Question: What would be the basic way (without custom APIs) of enabling such a decorator for a Text / Combo variable?

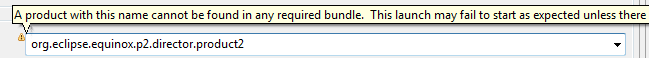
Answer: Here's how I managed to do it:
'''
//---> input
myPackage = new Text(grpConnection, SWT.BORDER);
myPackage.setLayoutData(new GridData(SWT.FILL, SWT.CENTER, true, false, 1, 1));
//---> input event
myPackage.addModifyListener(new ModifyListener(){
// decorator for UI warning
ControlDecoration decorator;
/*
* In this anonymous constructor we will initialize what needs to be initialized only once, namely the decorator.
*/
{
decorator = new ControlDecoration(myPackage, SWT.CENTER);
decorator.setDescriptionText("Not a valid package");
Image image = FieldDecorationRegistry.getDefault().getFieldDecoration(FieldDecorationRegistry.DEC_ERROR).getImage();
decorator.setImage(image);
}
@Override
public void modifyText(ModifyEvent e) {
if (true) { // place your condition here
decorator.show();
}
else {
decorator.hide();
}
}
});
'''
The 'DEC_ERROR' for 'FieldDecorationRegistry' sets the error icon.